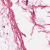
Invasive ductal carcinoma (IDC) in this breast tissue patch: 0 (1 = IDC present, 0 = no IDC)